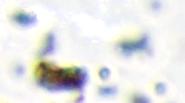
Label: Phaeocystis